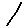
Label: line